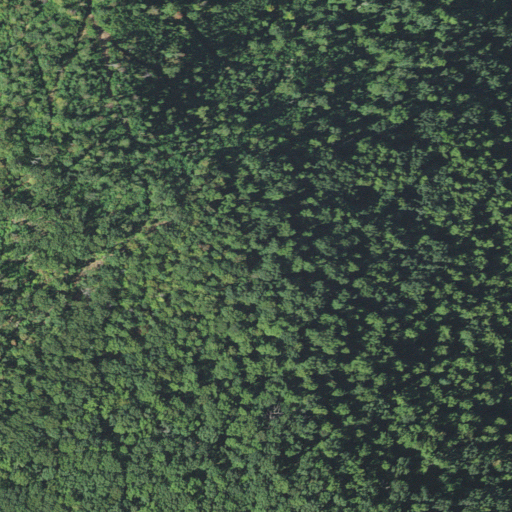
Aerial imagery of mountain in North Carolina named Roper Knob containing only deciduous forest